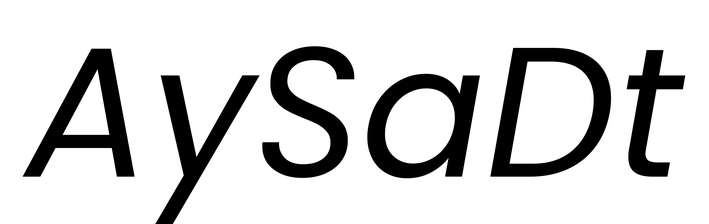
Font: Poppins-Italic